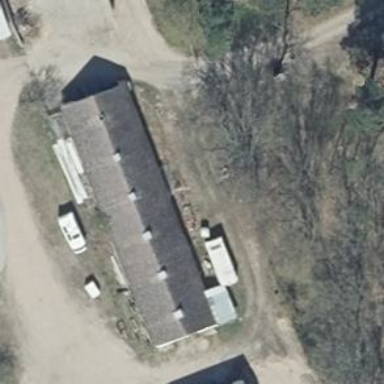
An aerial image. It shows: Gabled grey farm auxiliary building with roof oriented along its structure.